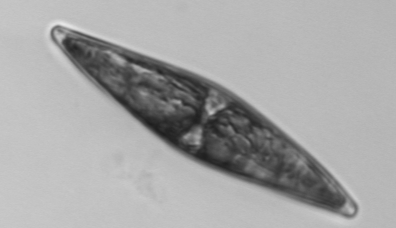
Label: Pleurosigma